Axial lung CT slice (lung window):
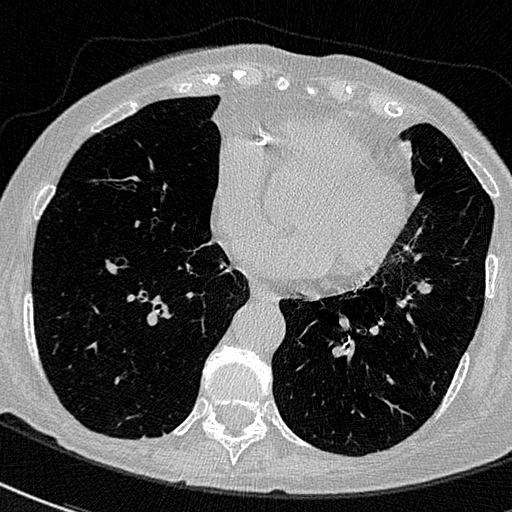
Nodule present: no